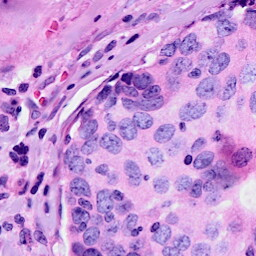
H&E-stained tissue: Breast